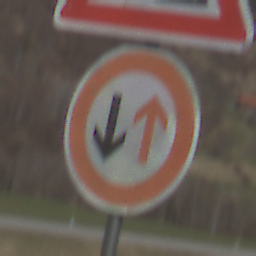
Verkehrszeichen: VorrangDesGegenverkehrs
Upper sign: Arbeitsstelle
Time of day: MorningAfternoon
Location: Outdoor (Nature)
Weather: PartlyCloudy
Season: NotSpecified
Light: Natural